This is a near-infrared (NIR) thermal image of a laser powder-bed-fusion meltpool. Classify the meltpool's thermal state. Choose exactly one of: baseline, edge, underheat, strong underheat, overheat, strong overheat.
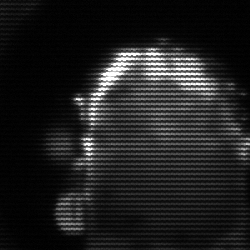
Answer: baseline